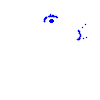
Particle: electron